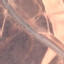
Land use / land cover class: Highway